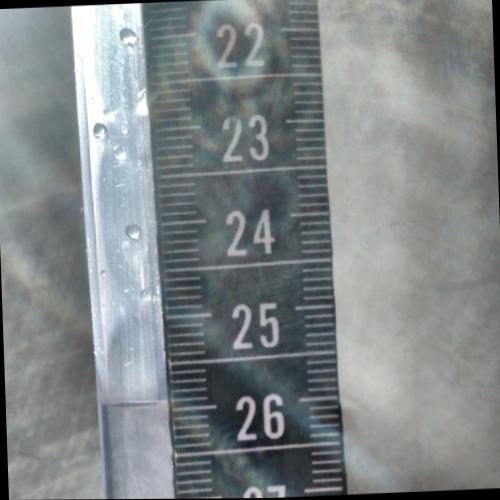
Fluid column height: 25.9 cm